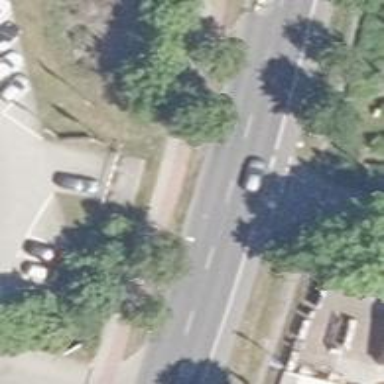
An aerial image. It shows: Secondary road with asphalt surface and dedicated cycle lane on the left.